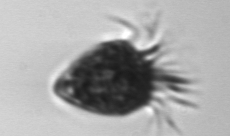
Label: Strombidium_morphotype2